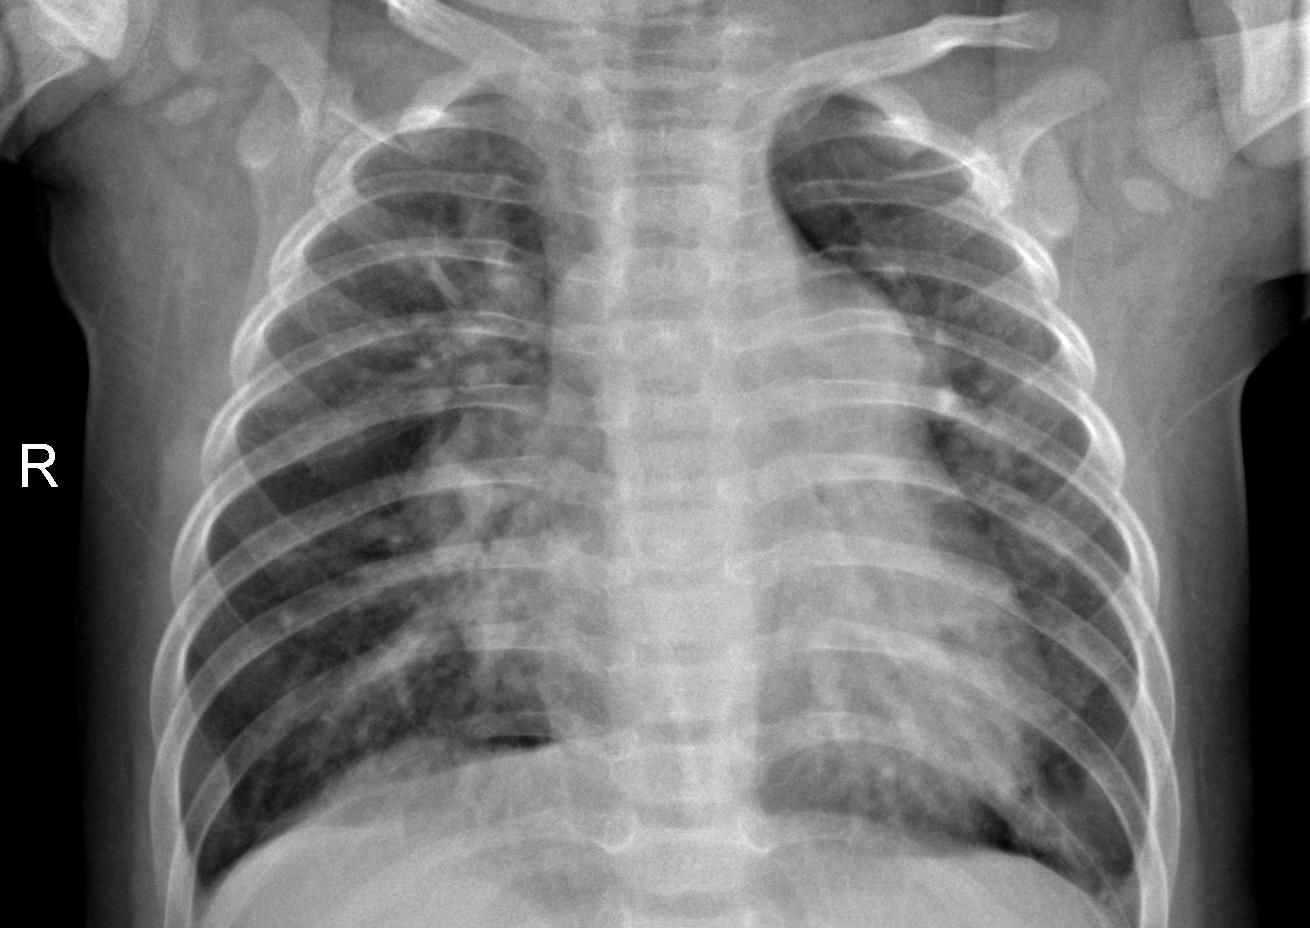
Diagnosis: PNEUMONIA